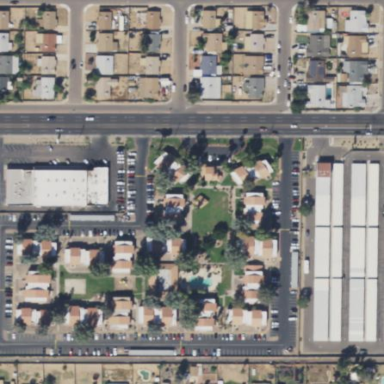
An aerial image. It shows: Residential area with apartments.